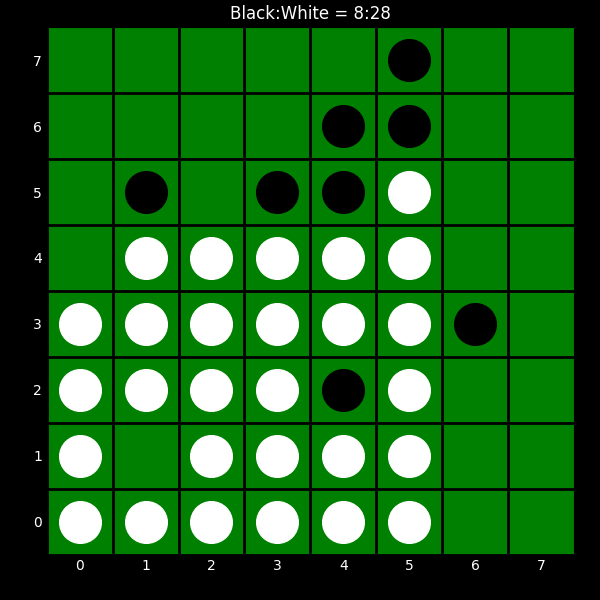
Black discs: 8
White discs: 28